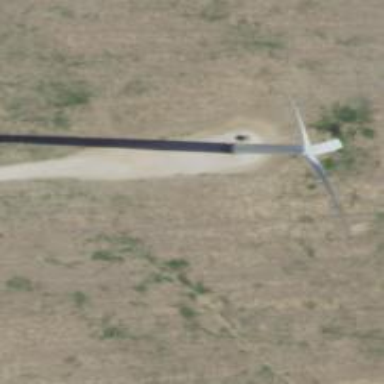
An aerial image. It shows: Wind generator using wind turbines of horizontal axis.